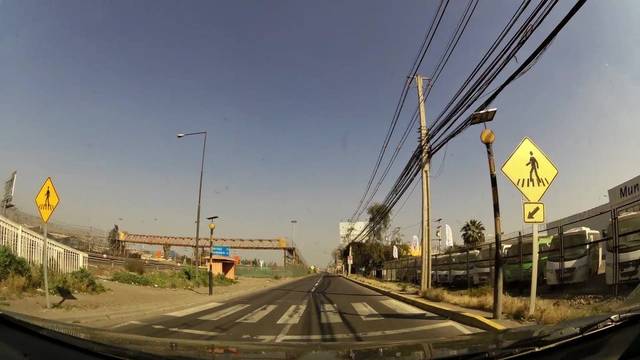
Region: Chile
Coordinates: -33.34, -70.713